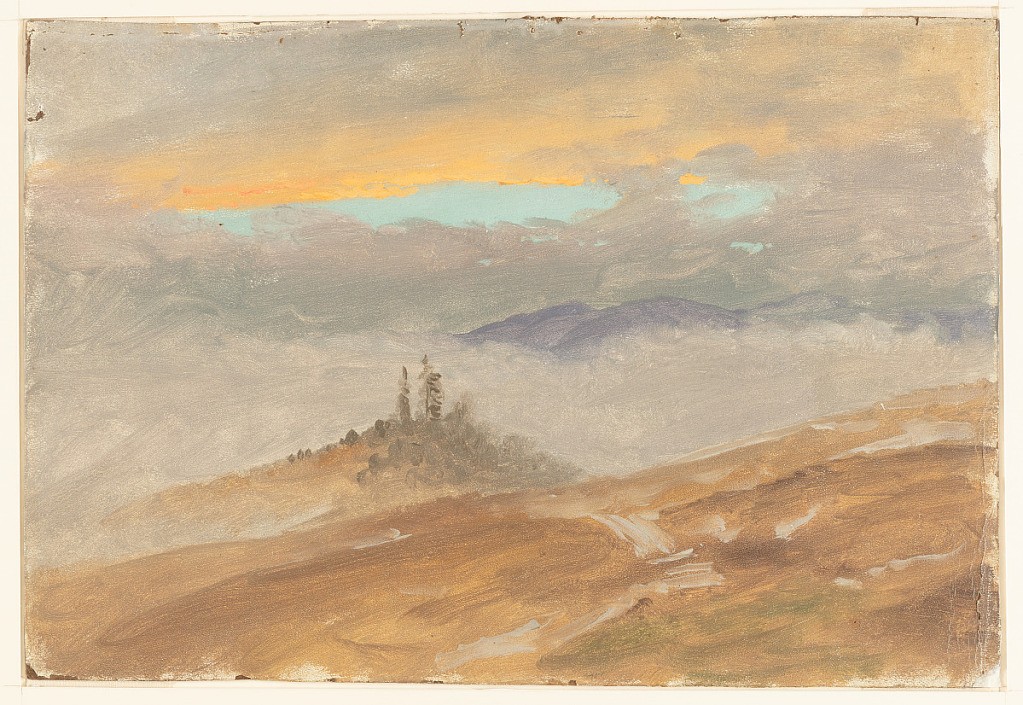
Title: Winter Fog in the Hudson Valley, Hudson, New York
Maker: Frederic Edwin Church, American, 1826–1900
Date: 1870–1890
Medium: Oil on heavy cardboard
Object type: Drawing
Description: Landscape sketch showing a view looking southwest over a foggy Hudson River Valley from the artist's property in Hudson, New York, known as Olana. In the foreground, a hillside covered in dead grass and patches of snow descends from right to left, leading to a view of a tree-covered hill in the middle distance at center left. At center, a heavy bank of fog covers the Hudson River and much of the valley. In the background at center, the purple peaks of Overlook and Plattekill Mountains are visible. Above, the light of the setting sun illuminates the edge of a high altitude cloud bank in bright golden orange. Sky bathed in luminous orange glow. A patch of saturated blue sky is visible at center.